Question: I am faced a problem with sizing of slider in WinRT project. I have simple default slider in my xaml, like this:
'''
<Slider x:Name="slider1"
HorizontalAlignment="Stretch"
VerticalAlignment="Top"
BorderBrush="White"
BorderThickness="5"/>
'''
This slider have width along all page and when this page changing its size, slider must change his size too. But here is the problem. If i am set slider's value to maximum point and drag app window to portrait state, size of slider doesn't changing on the view. It become to actual size only after manipulation. I have already tried to monitor data, when fires up SizeChanged event and slider takes correct NewSize, but doesn't changing its view.
On the screen below you can see what i talking about. Slider's body goes out of the window in portrait state(or any other).

So is it bug of defaul control and how i can workaround this issue?
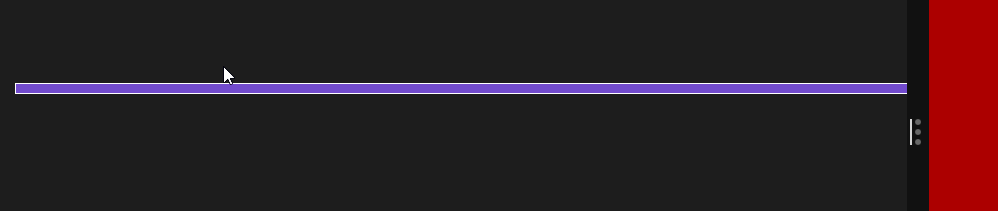
Answer: I figured out some workaround how to solve this problem, but solution is pretty ugly.
'''
private void Slider1_OnSizeChanged(object sender, SizeChangedEventArgs e)
{
var value = this.slider1.Value;
this.slider1.Value = 0;
this.Dispatcher.RunAsync(CoreDispatcherPriority.Normal, () =>
{
this.slider1.Value = value;
});
}
'''
If someone will come up with something better, let me know please.